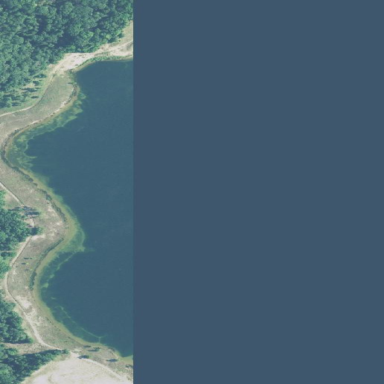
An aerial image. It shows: Beautiful lake surrounded by nature.